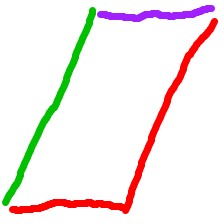
Shape: parallelogram